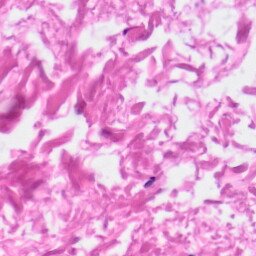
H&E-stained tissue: Skin